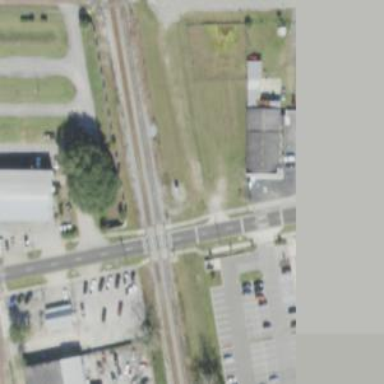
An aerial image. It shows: Railway crossing.